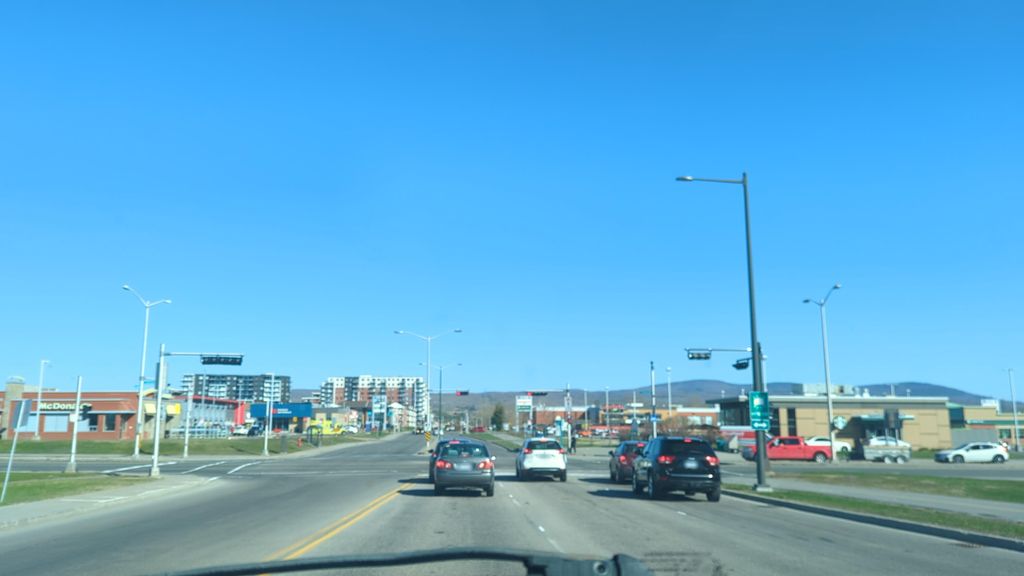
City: quebec_city